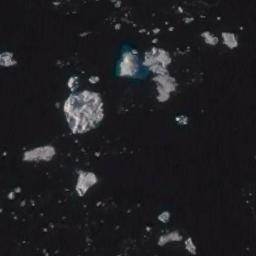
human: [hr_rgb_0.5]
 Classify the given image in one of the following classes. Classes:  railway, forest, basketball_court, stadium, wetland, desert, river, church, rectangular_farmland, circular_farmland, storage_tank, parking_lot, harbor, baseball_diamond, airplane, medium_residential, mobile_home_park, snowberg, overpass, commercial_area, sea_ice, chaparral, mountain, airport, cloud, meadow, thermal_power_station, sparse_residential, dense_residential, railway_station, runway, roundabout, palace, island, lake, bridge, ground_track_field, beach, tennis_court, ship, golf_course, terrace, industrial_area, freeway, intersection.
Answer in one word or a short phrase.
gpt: sea_ice